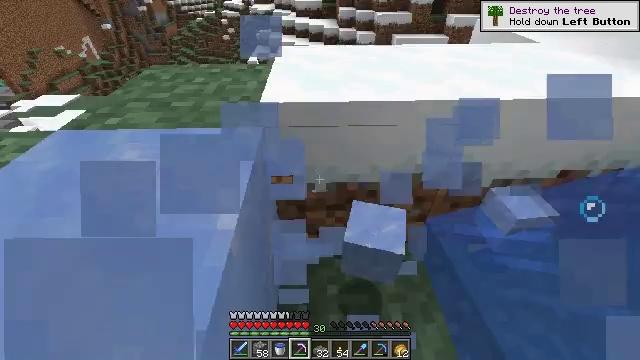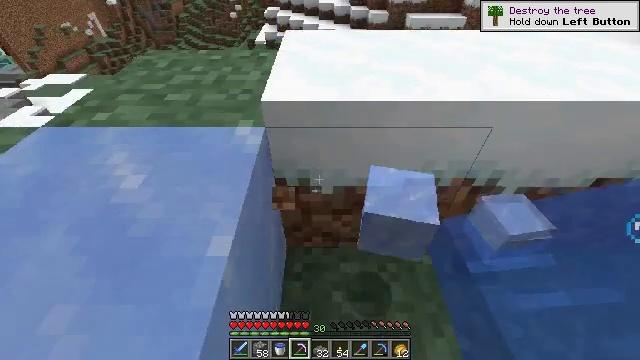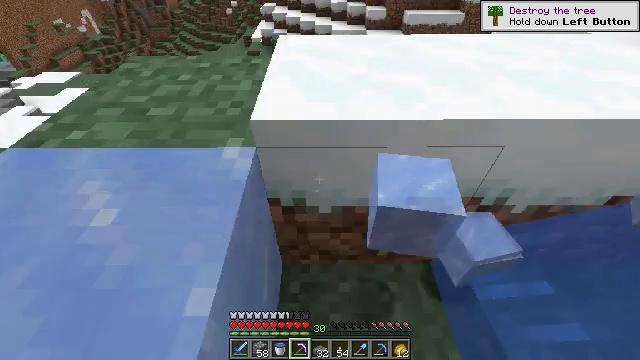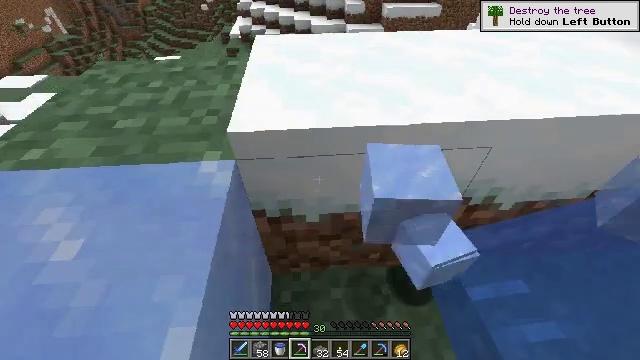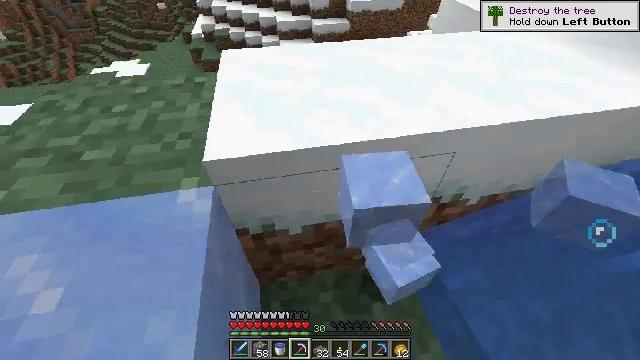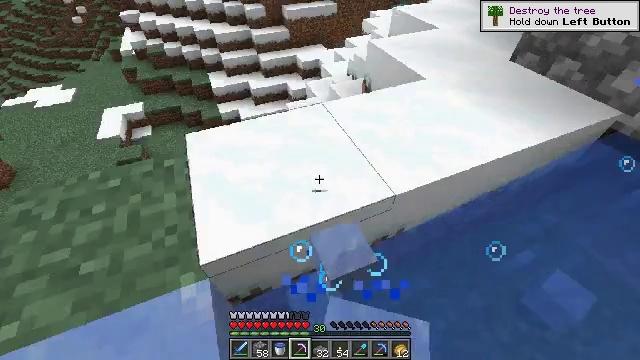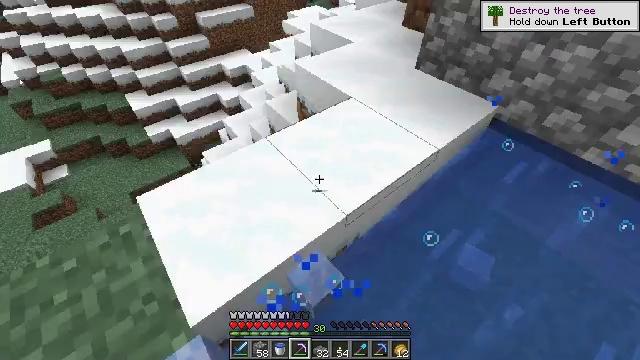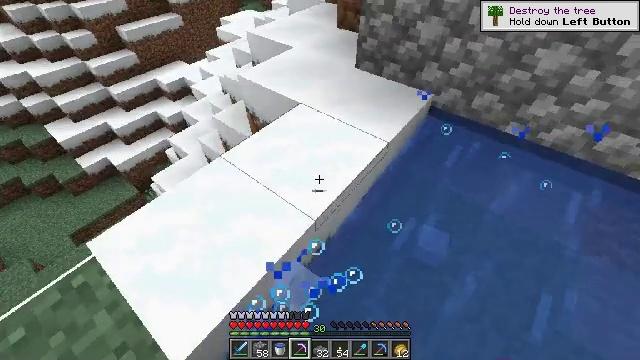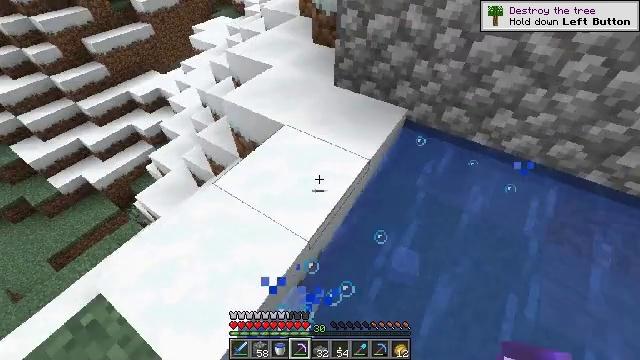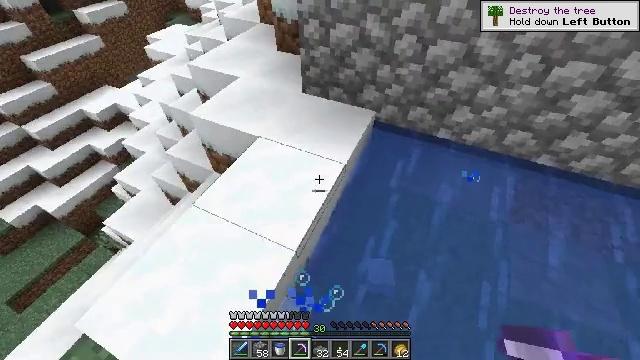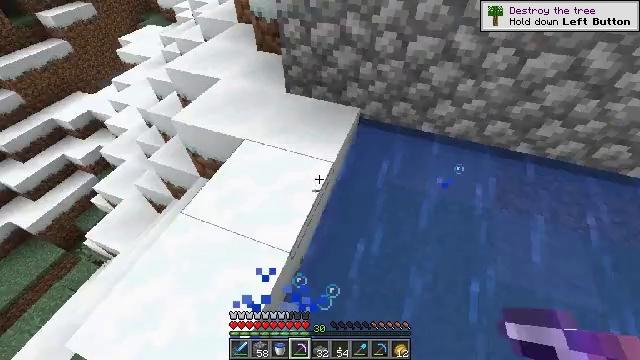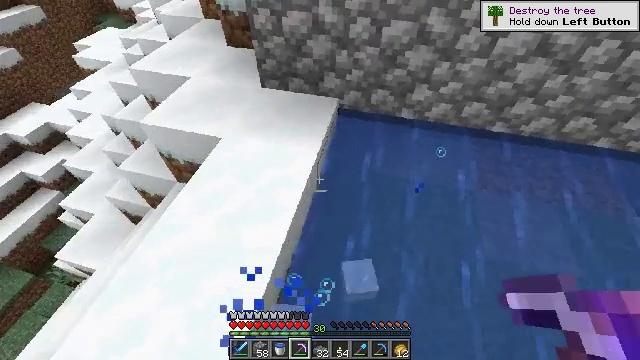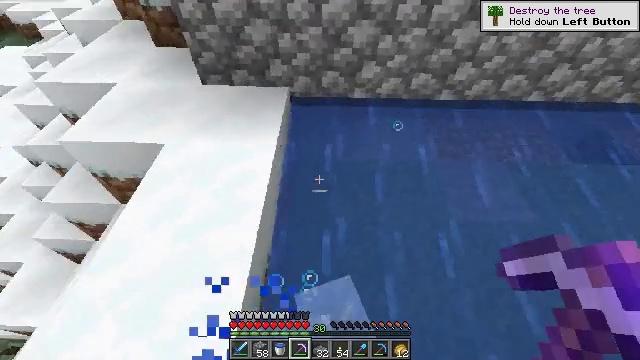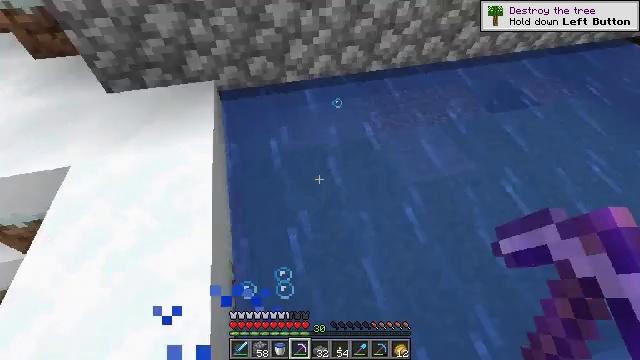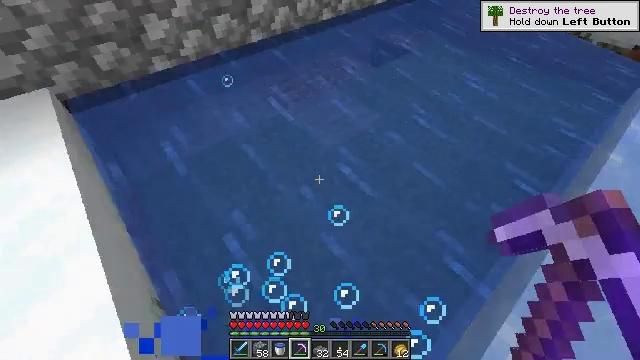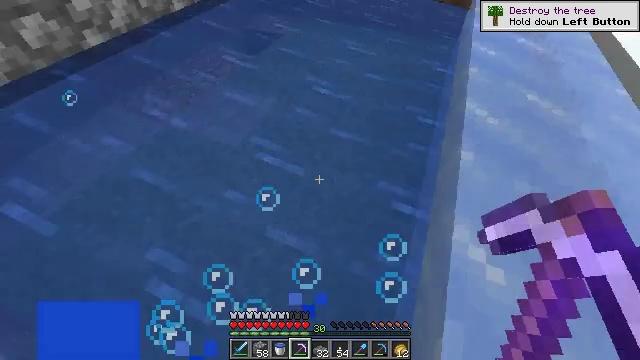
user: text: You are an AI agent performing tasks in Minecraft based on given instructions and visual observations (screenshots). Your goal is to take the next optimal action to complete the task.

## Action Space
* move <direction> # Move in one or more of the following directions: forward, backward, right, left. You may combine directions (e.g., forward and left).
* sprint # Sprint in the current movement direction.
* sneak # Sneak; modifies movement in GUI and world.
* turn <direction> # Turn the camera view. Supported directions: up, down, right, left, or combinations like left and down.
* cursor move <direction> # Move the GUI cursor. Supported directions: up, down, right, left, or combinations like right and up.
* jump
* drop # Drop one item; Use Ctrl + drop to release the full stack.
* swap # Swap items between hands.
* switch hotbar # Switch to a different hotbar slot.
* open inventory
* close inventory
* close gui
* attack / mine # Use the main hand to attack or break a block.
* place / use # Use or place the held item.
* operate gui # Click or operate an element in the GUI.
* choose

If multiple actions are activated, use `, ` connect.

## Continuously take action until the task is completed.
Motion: motion action
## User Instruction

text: Attack the ice to clear a path.
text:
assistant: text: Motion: move forward, turn left and down
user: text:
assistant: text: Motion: no_op
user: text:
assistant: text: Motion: turn right
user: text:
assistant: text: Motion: turn right and down
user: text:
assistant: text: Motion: turn right
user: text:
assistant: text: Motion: turn right
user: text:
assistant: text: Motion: turn right
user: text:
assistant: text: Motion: turn right
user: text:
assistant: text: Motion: turn right
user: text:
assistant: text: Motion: turn right
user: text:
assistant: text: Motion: turn right
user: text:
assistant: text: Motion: turn right
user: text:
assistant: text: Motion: turn right
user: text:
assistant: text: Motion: turn right
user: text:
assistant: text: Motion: turn right
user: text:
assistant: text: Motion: turn right and down
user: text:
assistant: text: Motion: turn up
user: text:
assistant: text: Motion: turn left and up
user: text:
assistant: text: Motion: no_op
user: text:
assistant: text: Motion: turn right
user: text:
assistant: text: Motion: turn right and down
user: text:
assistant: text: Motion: turn right and down
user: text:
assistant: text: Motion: turn right
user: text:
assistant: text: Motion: turn right
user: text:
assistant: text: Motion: turn right and up
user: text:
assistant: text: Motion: turn right and up
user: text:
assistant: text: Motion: no_op
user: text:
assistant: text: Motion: no_op
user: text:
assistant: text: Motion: no_op
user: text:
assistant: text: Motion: no_op